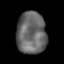
Tissue: lung
Cell type: Epithelial cells
Senescence score: 0.1939
Nuclear area (px): 1227
Mean DAPI intensity: 103.201